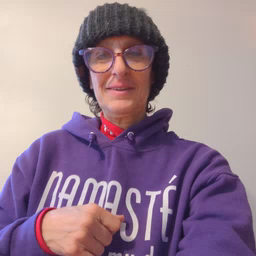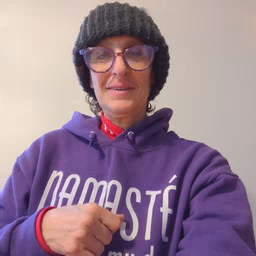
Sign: fine